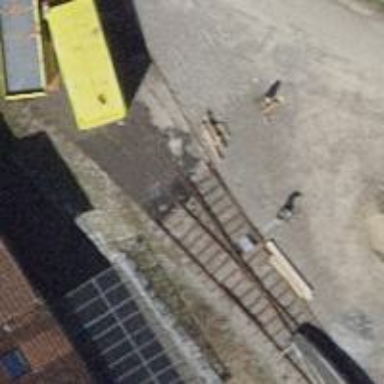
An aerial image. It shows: Abandoned railway spur with one track.